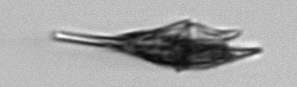
Label: Tripos_lineatus